The image is the raw time-domain waveform of a rolling-element bearing's vibration signal. Classify the bearing condition as one of: normal, inner_race, outer_race, ball.
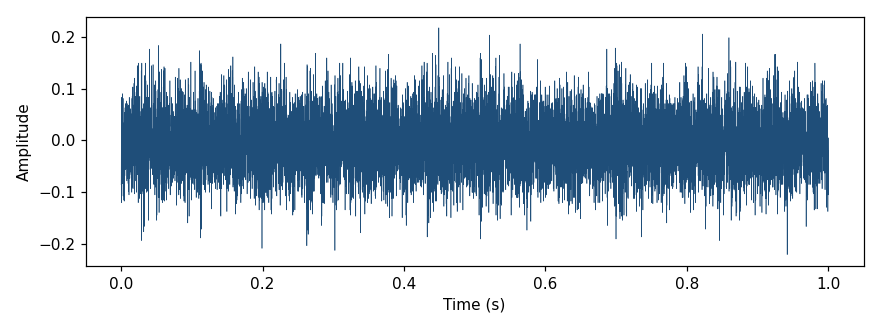
Answer: normal